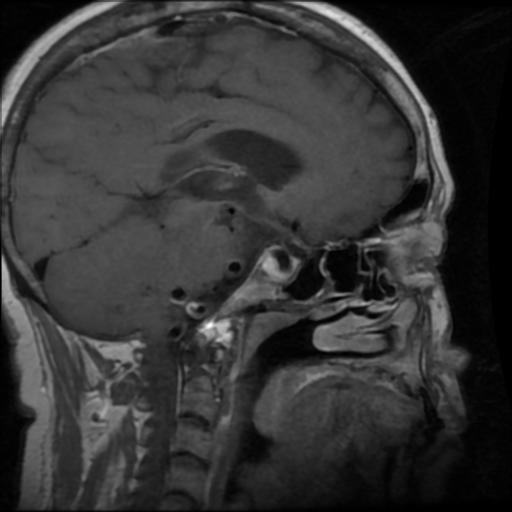
Label: pituitary